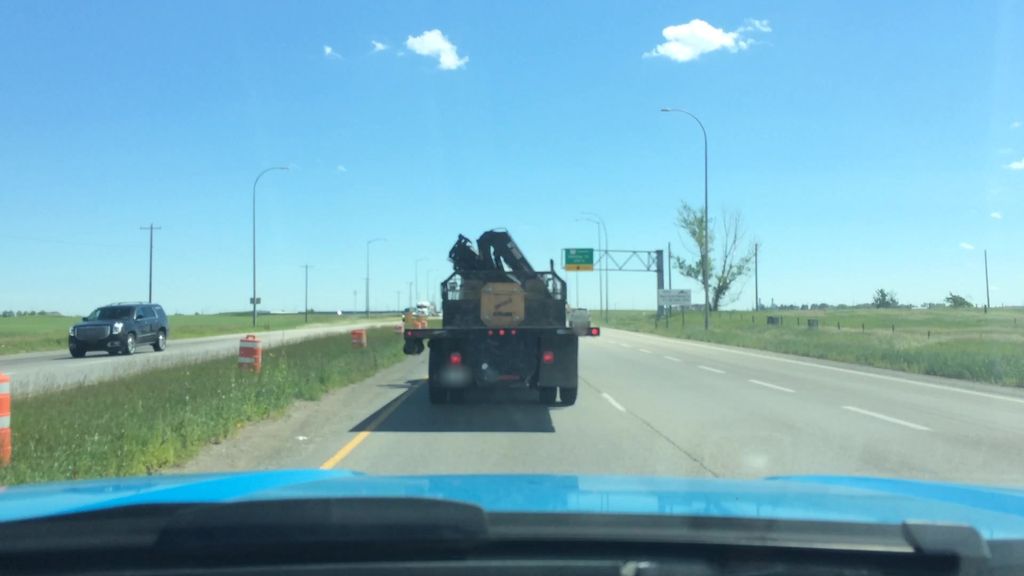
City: calgary